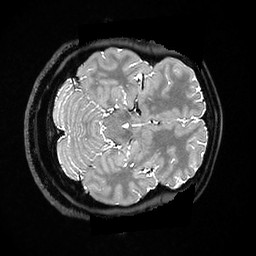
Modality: T2w
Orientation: axial
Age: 27
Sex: female
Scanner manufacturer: ge
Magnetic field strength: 3 T
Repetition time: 3.202 s
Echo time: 0.06703 s